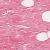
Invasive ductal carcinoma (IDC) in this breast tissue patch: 0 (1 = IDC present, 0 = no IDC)